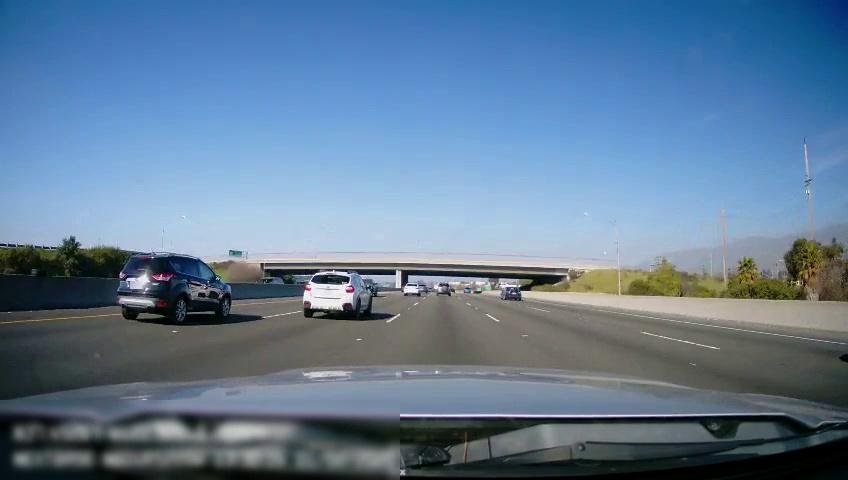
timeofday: Day
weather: Sunny
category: Drivable Space
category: Vehicles | Van
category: Vehicles | Car
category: Vehicles | SUV
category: Vehicles | SUV
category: Vehicles | Truck
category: Vehicles | SUV
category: Vehicles | SUV
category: Vehicles | Car
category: Lanes | Current Lane
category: Lanes | Current Lane
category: Lanes | Alternate Lane
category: Lanes | Alternate Lane
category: Lanes | Alternate Lane
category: Lanes | Alternate Lane
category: Traffic | Signs